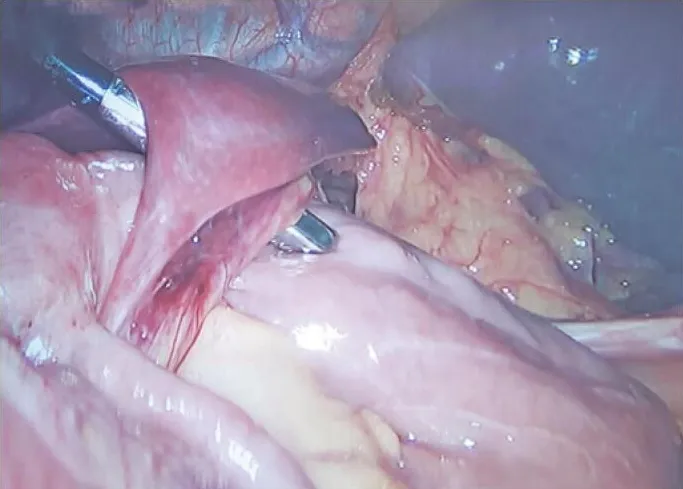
Unusual hernia formed by a firm adhesion between hepatic segment III and the alimentary loop mesentery.
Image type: medical_photograph (other_medical_photograph)